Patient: sex F, age 75
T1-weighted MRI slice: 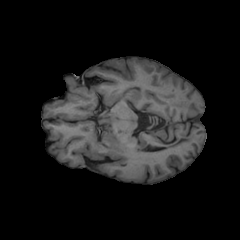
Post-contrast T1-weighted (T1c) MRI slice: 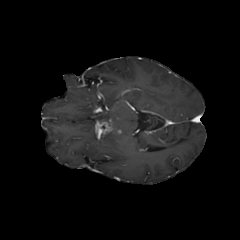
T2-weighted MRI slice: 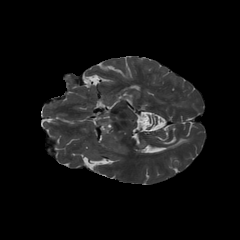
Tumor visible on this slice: yes
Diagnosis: Glioblastoma, IDH-wildtype
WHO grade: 4